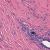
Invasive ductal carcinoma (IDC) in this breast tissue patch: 0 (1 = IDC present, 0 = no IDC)